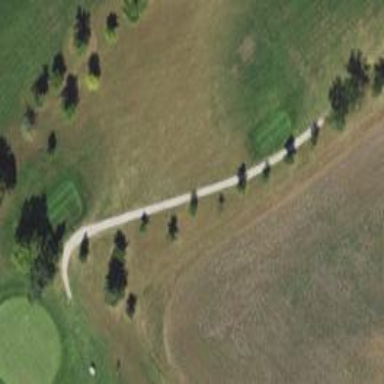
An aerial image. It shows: Path for both roads and golfers.